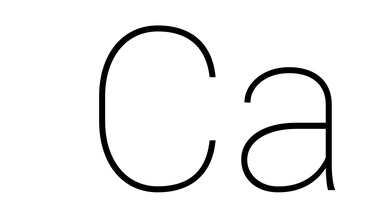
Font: Roboto_Thin